Brain MRI, t2w sequence, axial 2D slice.
Patient: age 29, sex M, weight 78 kg, height 1.78 m
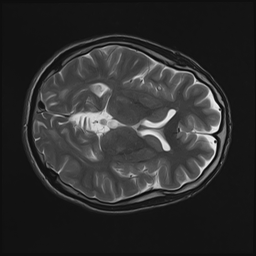